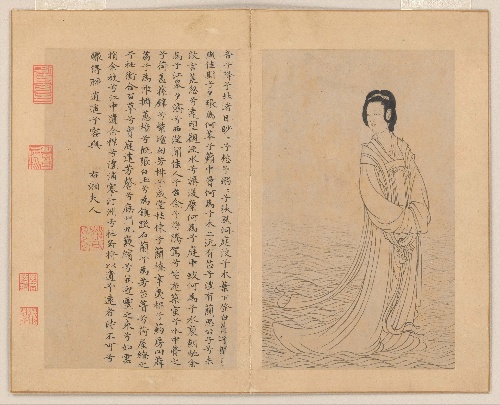
Title: 元  佚名  倣趙孟頫  九歌圖  冊|Nine Songs
Artist: Zhao Mengfu
Artist bio: Chinese, 1254–1322
Date: 14th century (?)
Object type: Album
Classification: Paintings
Medium: Album of eleven paintings; ink on paper
Culture: China
Period: Yuan dynasty (1271–1368)
Dimensions: 10 3/8 x 6 1/4 in. (26.4 x 15.9 cm)
Department: Asian Art
Credit line: Ex coll.: C. C. Wang Family, Fletcher Fund, 1973
Accession year: 1973
Repository: Metropolitan Museum of Art, New York, NY
Tags: Men|Women